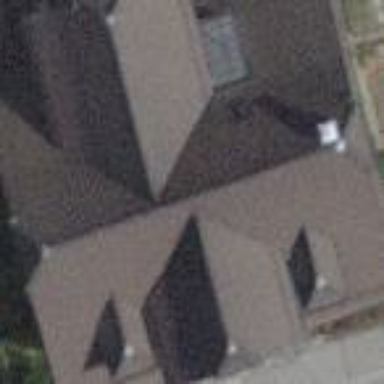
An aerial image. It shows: Half-hipped roof on apartment building.